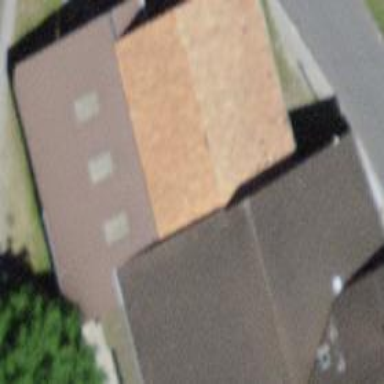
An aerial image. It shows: Rural barn.